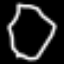
Label: octagon